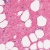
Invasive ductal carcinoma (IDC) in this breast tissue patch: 0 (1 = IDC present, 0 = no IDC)